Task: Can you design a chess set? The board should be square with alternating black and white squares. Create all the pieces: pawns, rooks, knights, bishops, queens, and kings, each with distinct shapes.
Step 4417:
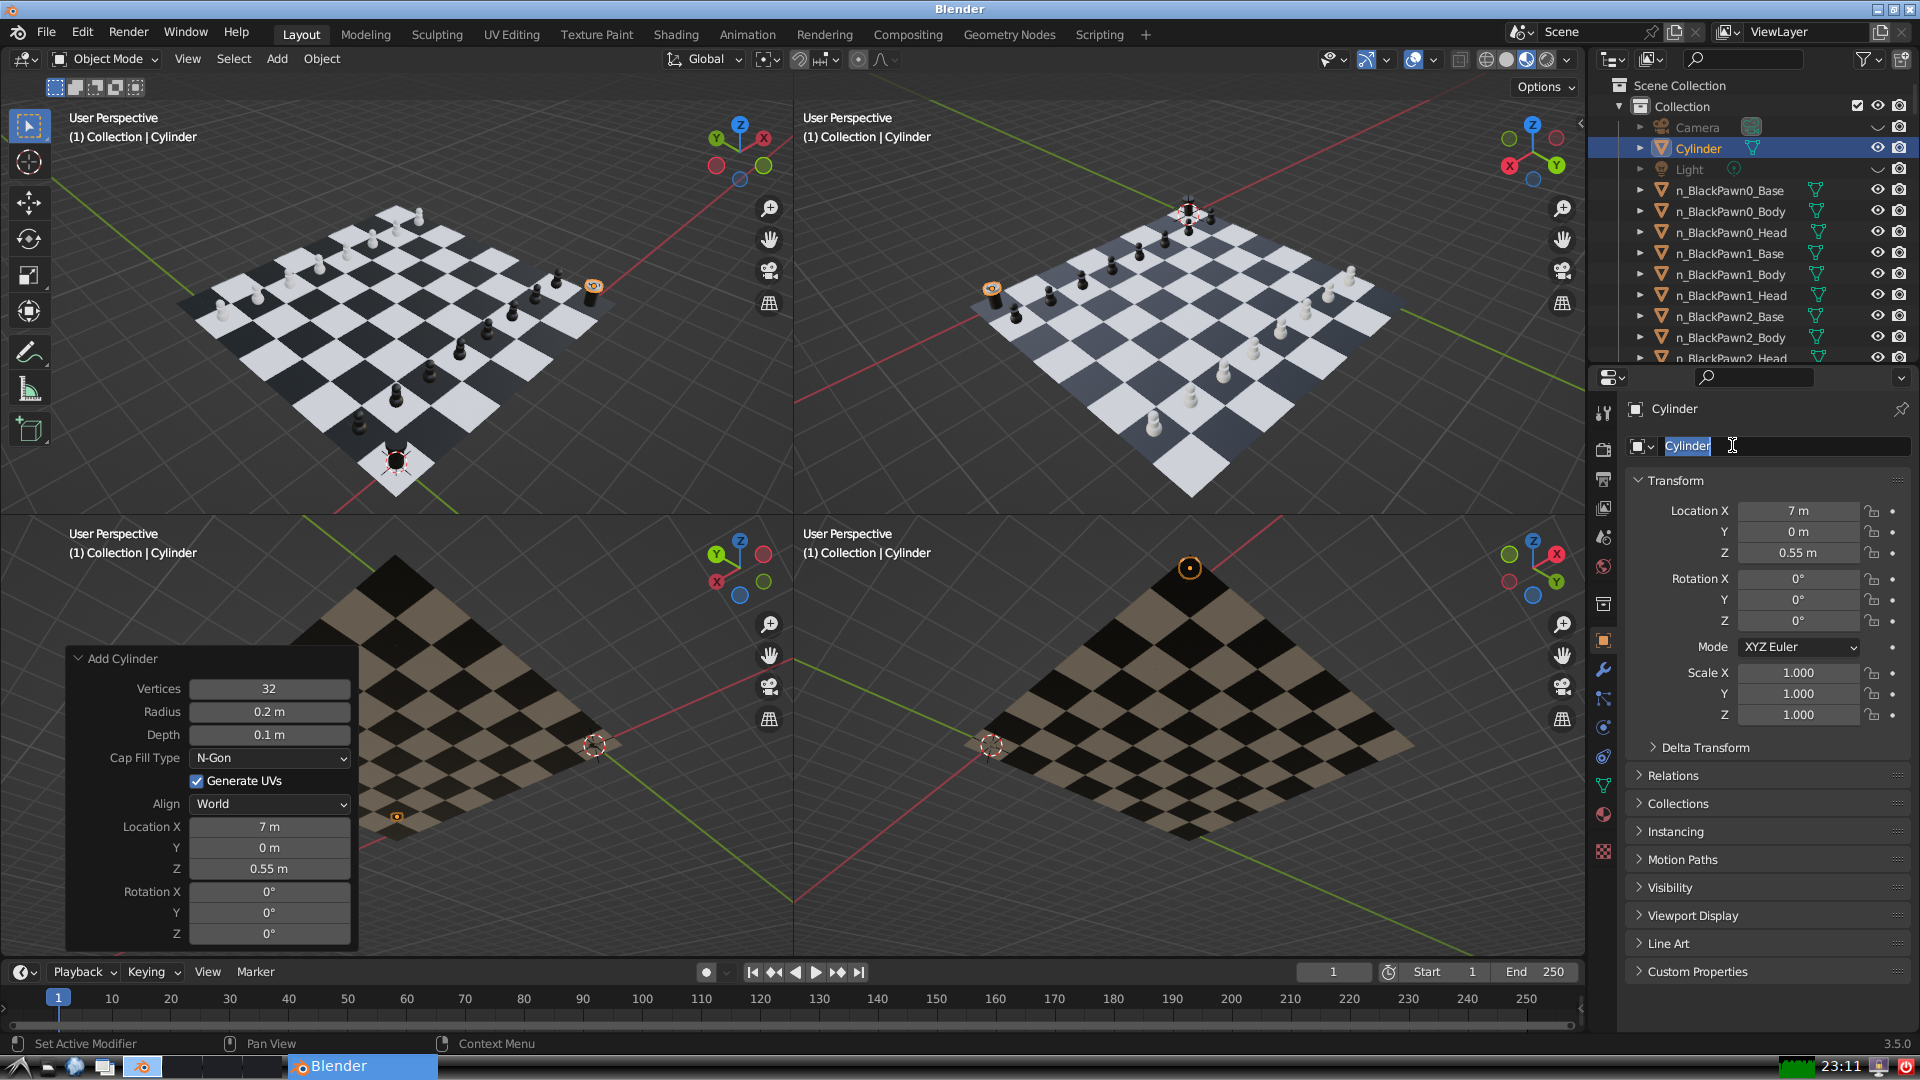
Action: input_text: n_BlackRook7.0_Top